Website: home-depot
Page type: billing-address
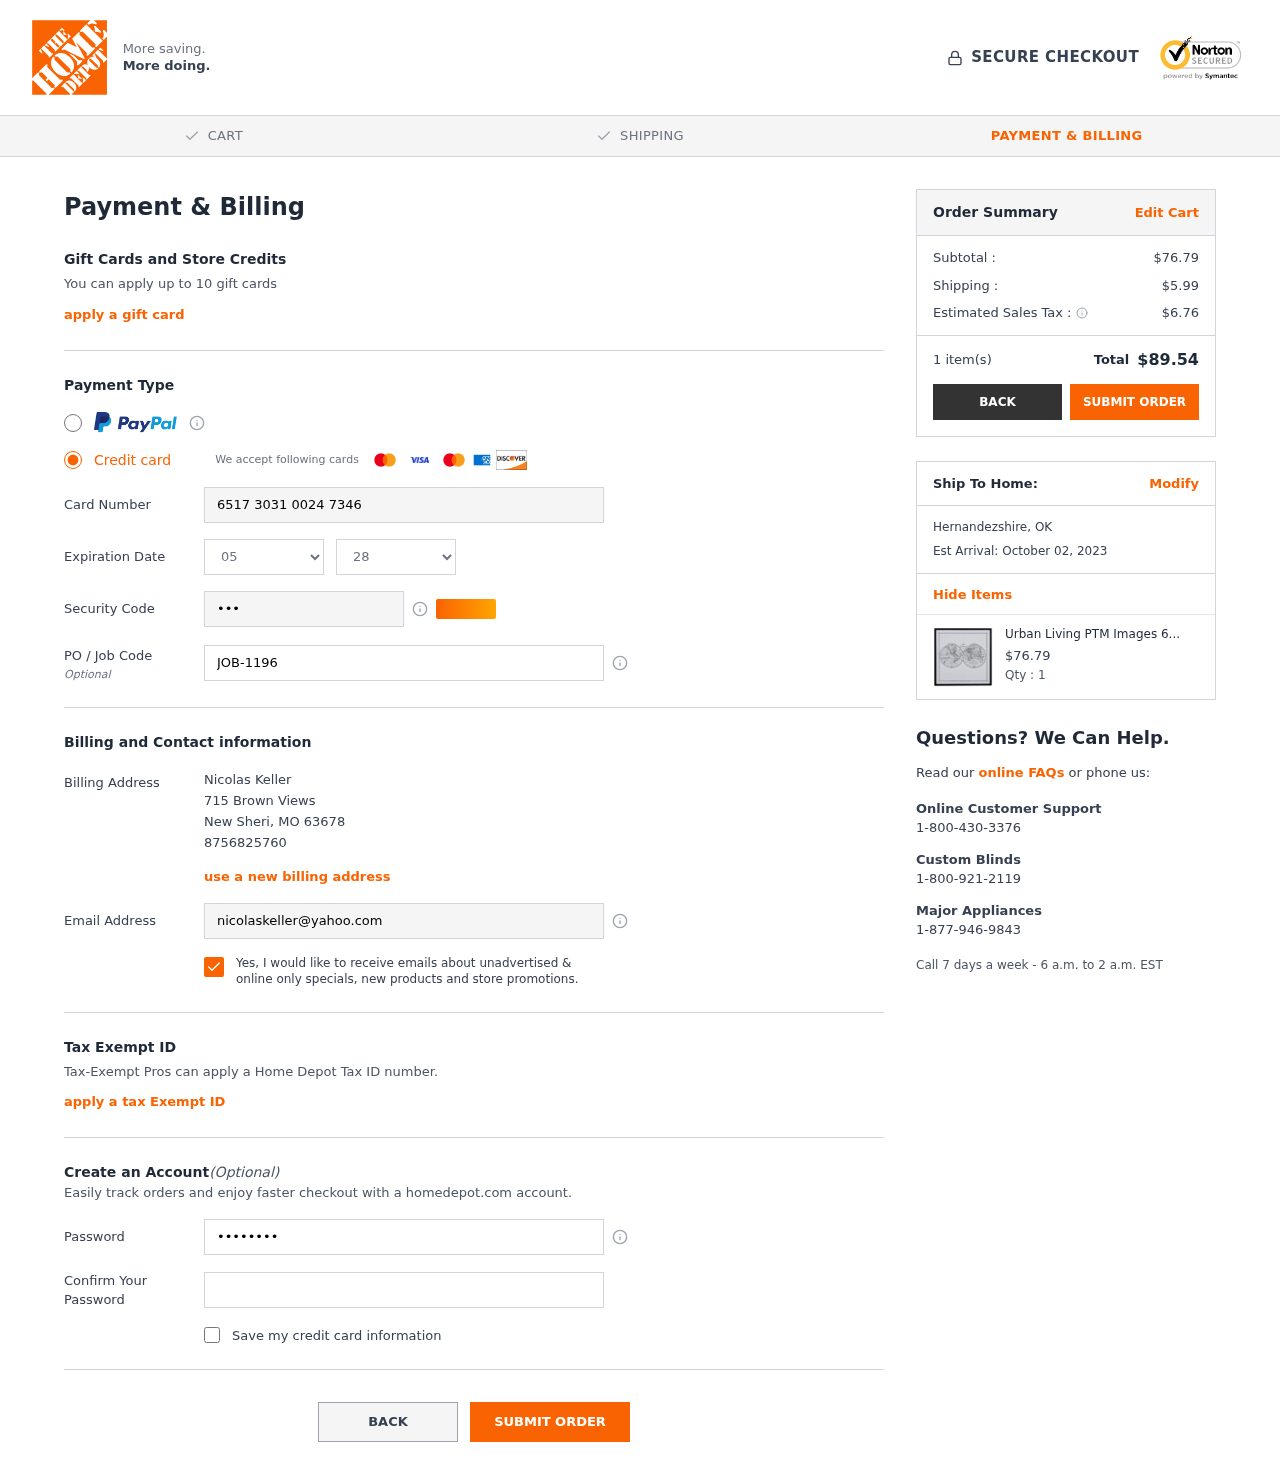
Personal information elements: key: PII_CARD_CVV
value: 501
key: PII_CARD_EXPIRY_MONTH
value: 05
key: PII_CARD_EXPIRY_YEAR
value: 28
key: PII_CARD_NUMBER
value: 6517 3031 0024 7346
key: PII_CITY
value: New Sheri
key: PII_CITY2
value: Hernandezshire
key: PII_EMAIL
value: nicolaskeller@yahoo.com
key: PII_FULLNAME
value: Nicolas Keller
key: PII_JOB_CODE
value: JOB-1196
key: PII_PHONE
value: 8756825760
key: PII_POSTCODE
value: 63678
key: PII_STATE_ABBR
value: MO
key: PII_STATE_ABBR2
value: OK
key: PII_STREET
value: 715 Brown Views
Product elements: key: PRODUCT1_NAME
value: Urban Living PTM Images 6-17329 Collection Inverse Framed giclee Wall Art
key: PRODUCT1_PRICE
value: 76.79
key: PRODUCT1_QUANTITY
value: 1
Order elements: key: ORDER_SUBTOTAL
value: $76.79
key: ORDER_SHIPPING_COST
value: $5.99
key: ORDER_TAX
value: $6.76
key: ORDER_NUM_ITEMS
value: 1 item(s)
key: ORDER_TOTAL
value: $89.54
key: ORDER_DELIVERY_DATE
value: Est Arrival: October 02, 2023